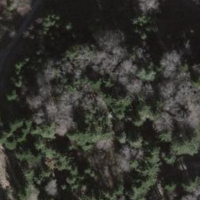
EUNIS habitat code: 44
Species observed at this site:
Campanula trachelium